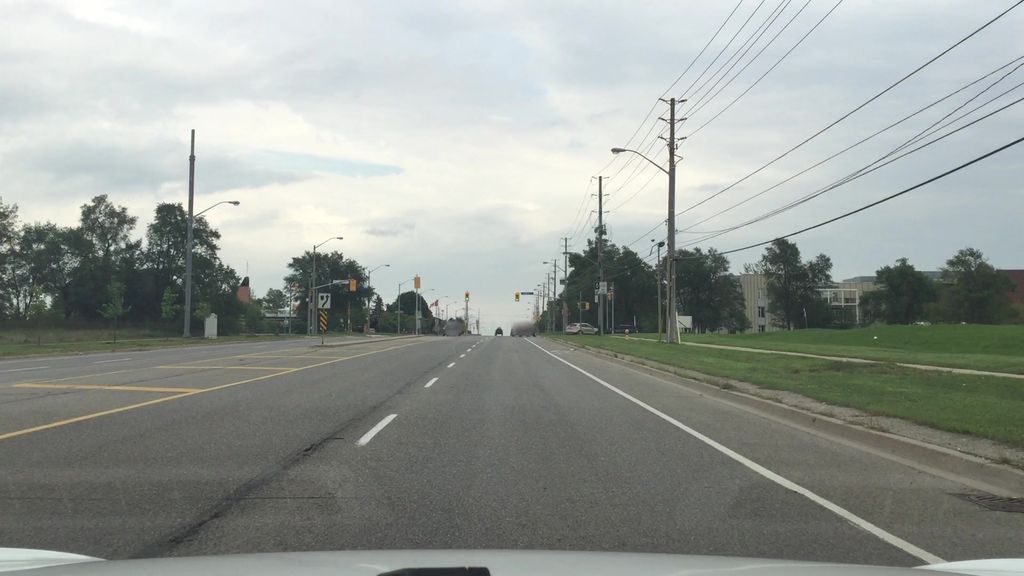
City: toronto